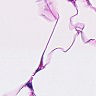
Metastatic tissue present: no